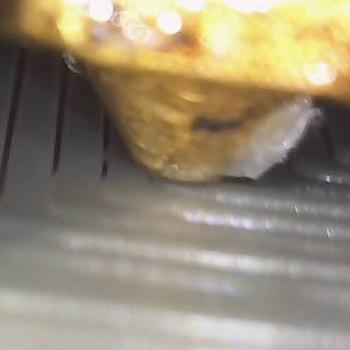
Flow rate: 144%